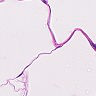
Metastatic tissue present: no